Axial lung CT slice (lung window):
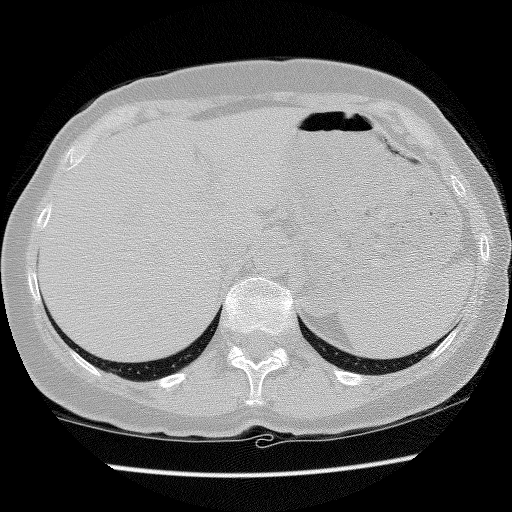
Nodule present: no